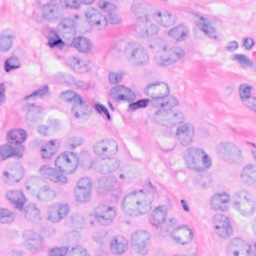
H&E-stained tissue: Breast